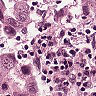
Metastatic tissue present: yes